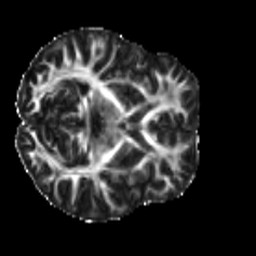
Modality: FA
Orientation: axial
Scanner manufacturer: siemens
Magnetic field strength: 3 T
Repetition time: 4 s
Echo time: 0.0594 s